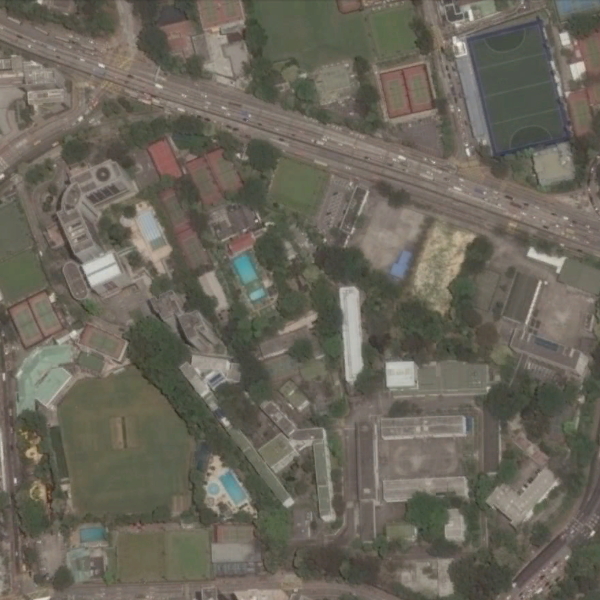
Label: School